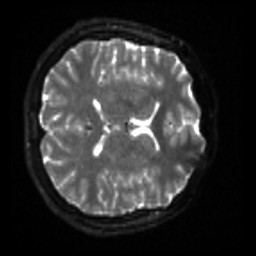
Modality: sbref
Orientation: axial
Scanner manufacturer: siemens
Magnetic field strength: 3 T
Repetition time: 4 s
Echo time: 0.0594 s